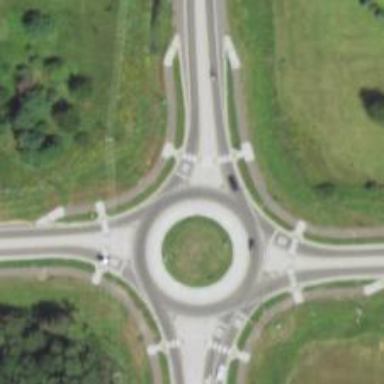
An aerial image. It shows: Asphalt road that is secondary route leading to roundabout.